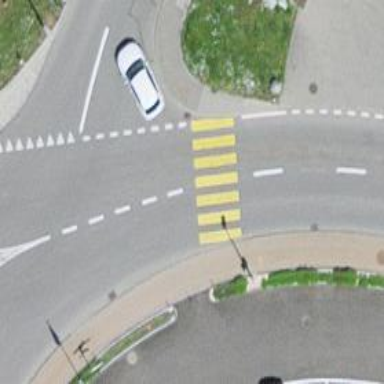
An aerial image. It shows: Marked zebra crossing with clear markings.